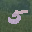
Label: 5